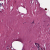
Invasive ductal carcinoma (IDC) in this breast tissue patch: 0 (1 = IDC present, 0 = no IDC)